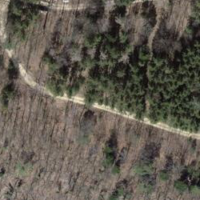
EUNIS habitat code: 41
Species observed at this site:
Polystichum aculeatum